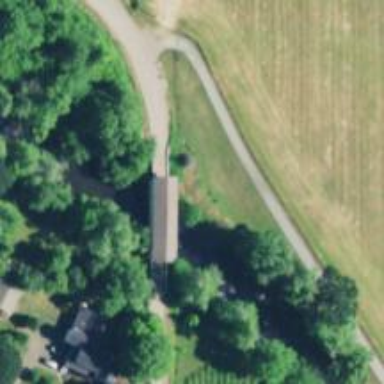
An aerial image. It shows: Covered bridge on unclassified road.